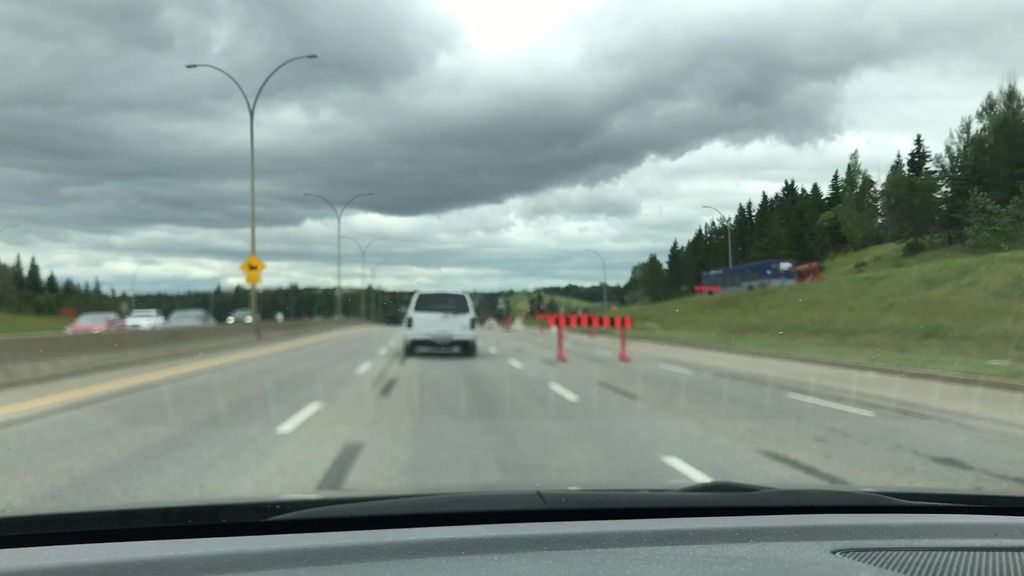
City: edmonton